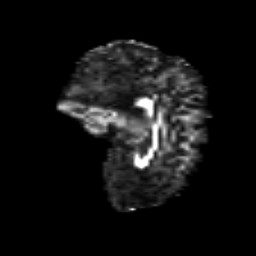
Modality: FA
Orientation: sagittal
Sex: female
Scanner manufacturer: siemens
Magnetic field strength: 3 T
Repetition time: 5 s
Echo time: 0.071 s